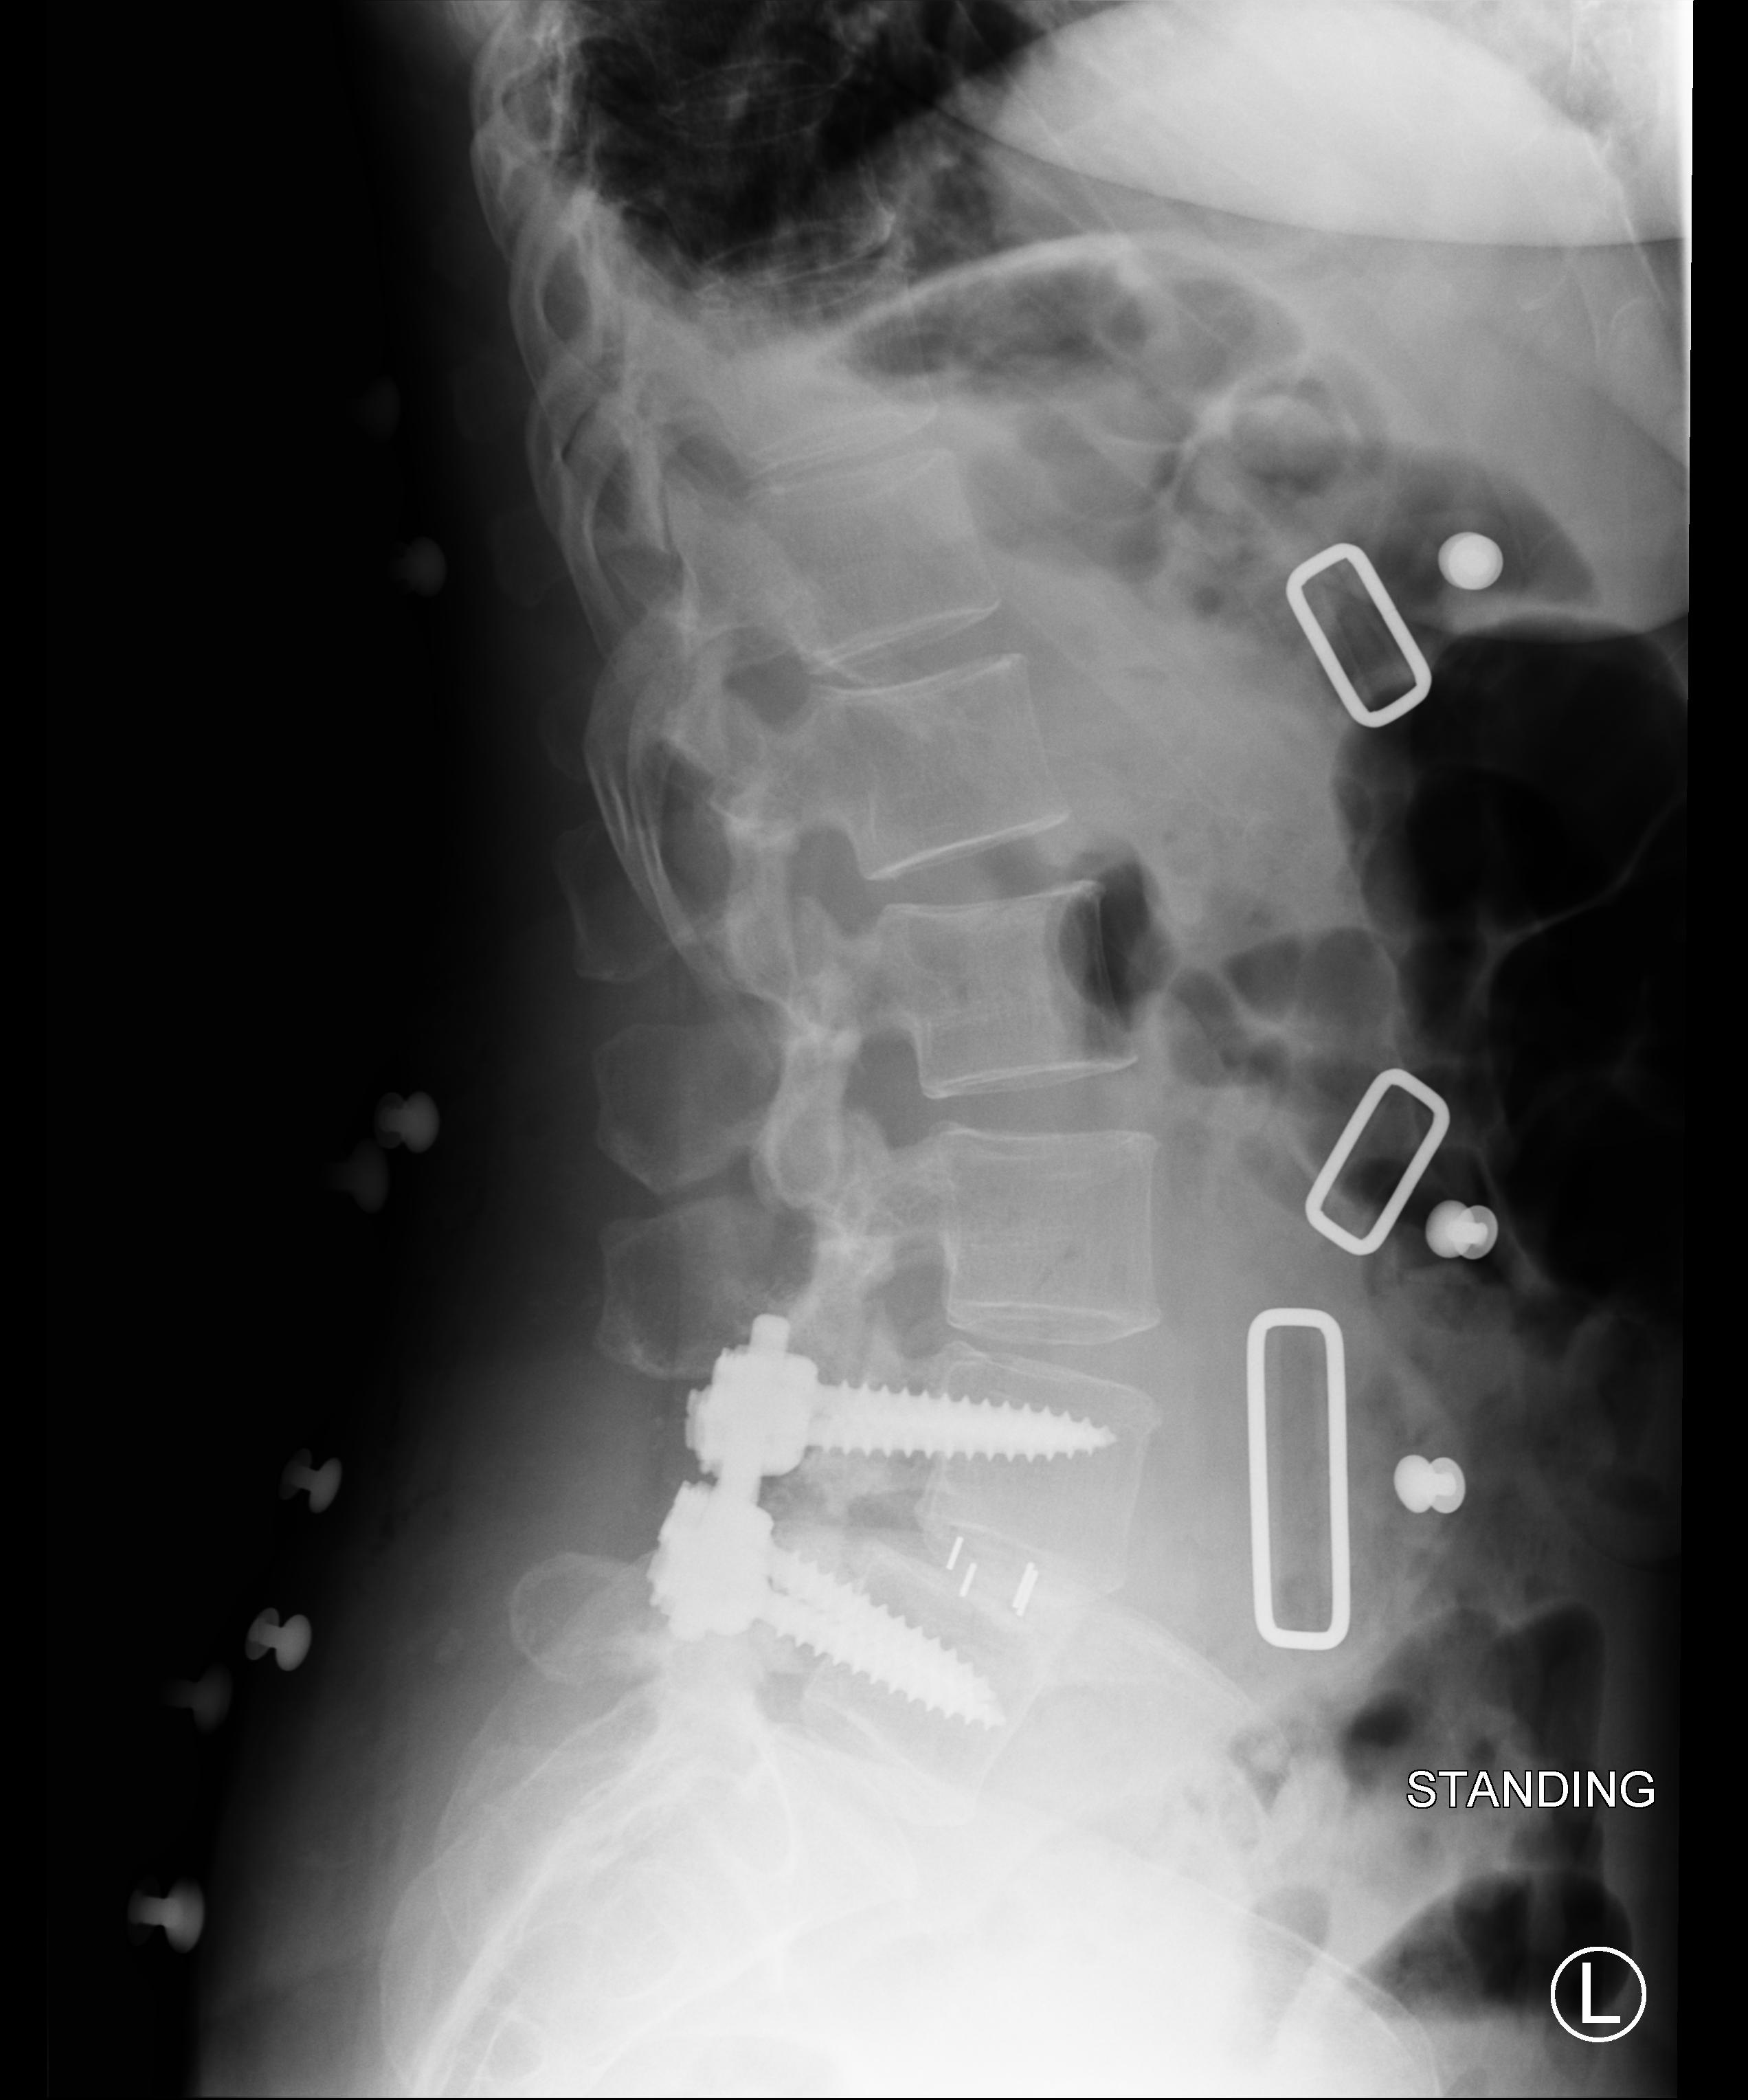
View: LATERAL
Implant manufacturer: Depuy expedium (Synthes)